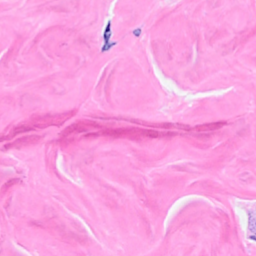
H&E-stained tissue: Breast